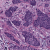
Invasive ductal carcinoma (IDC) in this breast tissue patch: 1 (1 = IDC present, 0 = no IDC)